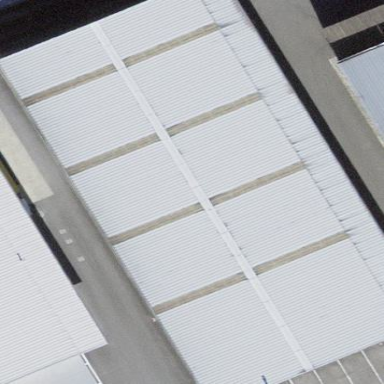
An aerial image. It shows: Industrial building housing shop specializing in tires.